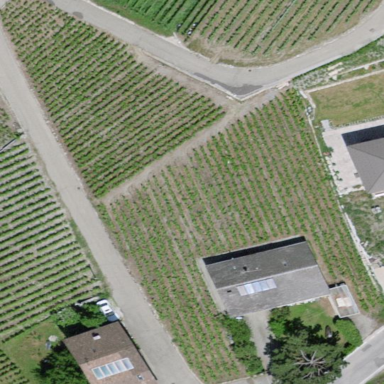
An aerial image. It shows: Vineyard with grape crops.